The picture encodes a bearing's raw vibration samples as pixel intensities in a 2-D grid. What is the most likely bearing condition (normal, inner_race, outer_race, ball)?
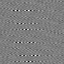
Answer: inner_race